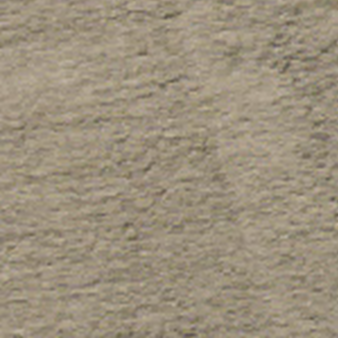
Label: other